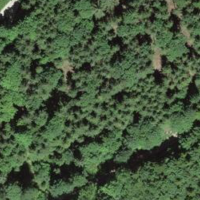
EUNIS habitat code: 43
Species observed at this site:
Pimpinella major
Mercurialis perennis